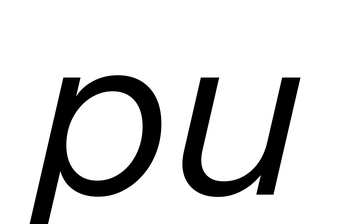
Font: InstrumentSans-Italic_Italic